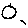
Label: circle